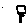
Label: tree